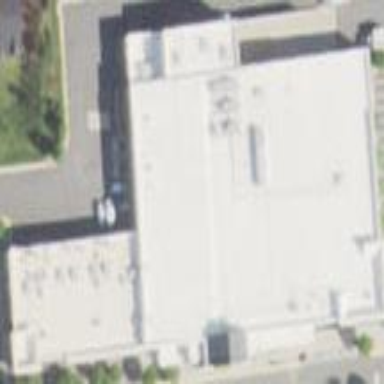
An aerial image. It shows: Retail building.